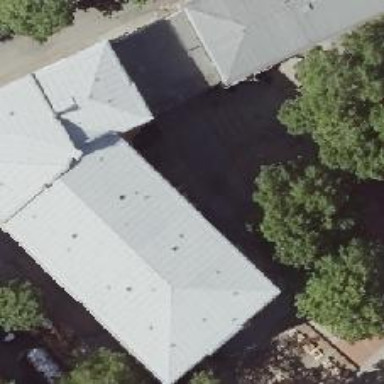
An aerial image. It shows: School building with pyramidal-shaped roof.